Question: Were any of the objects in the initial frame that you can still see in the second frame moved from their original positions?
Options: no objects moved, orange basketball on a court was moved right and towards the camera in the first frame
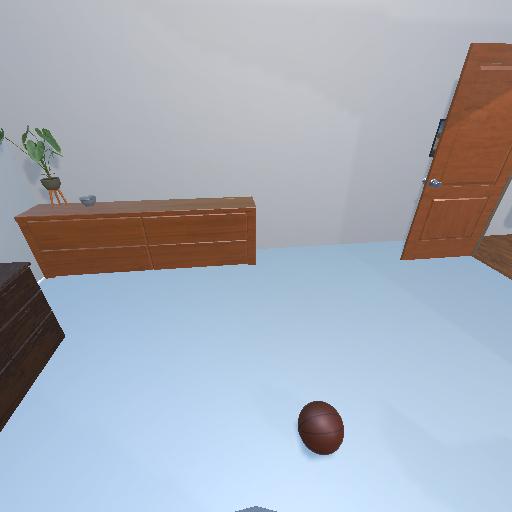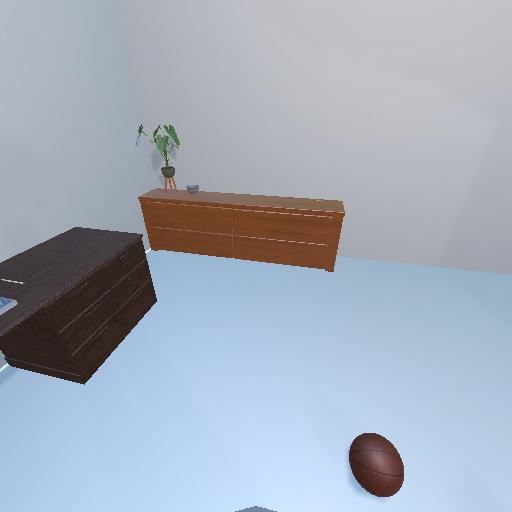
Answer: no objects moved